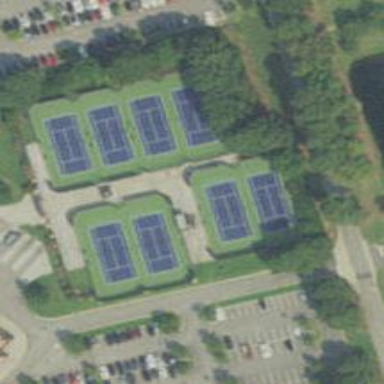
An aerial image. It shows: Sports center with tennis facility.